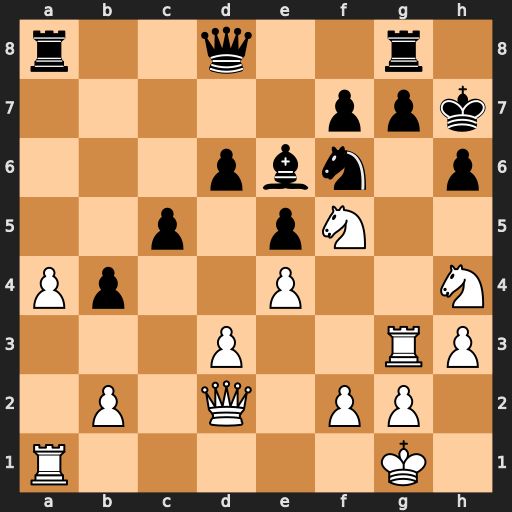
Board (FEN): r2q2r1/5ppk/3pbn1p/2p1pN2/Pp2P2N/3P2RP/1P1Q1PP1/R5K1
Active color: w
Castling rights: -
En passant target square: -
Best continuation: Rxg7+ Rxg7 Qxh6+ Kg8 Qxg7#